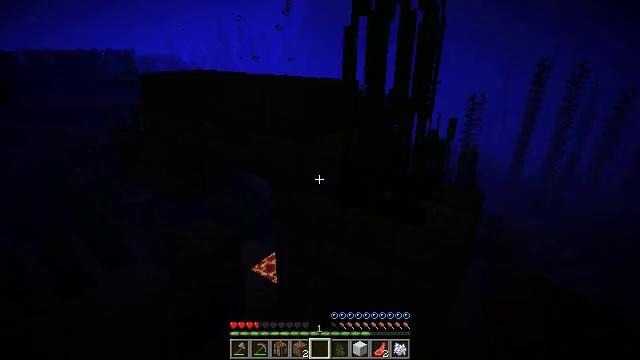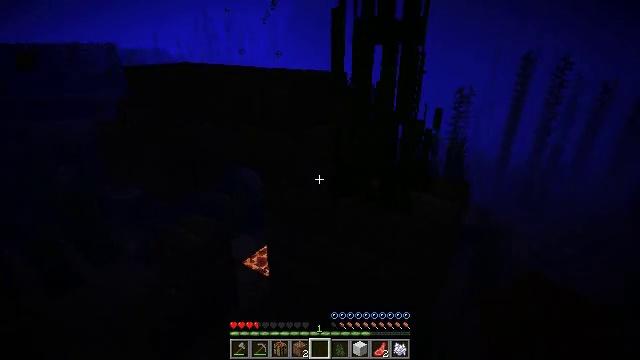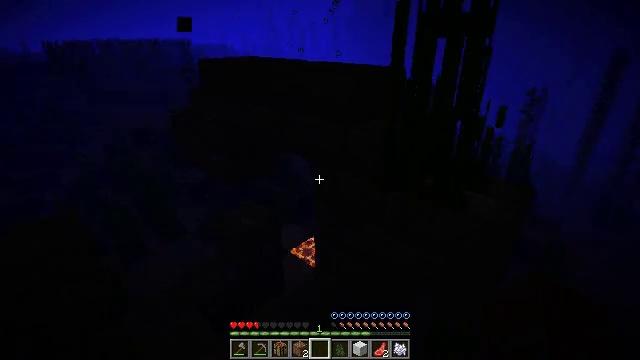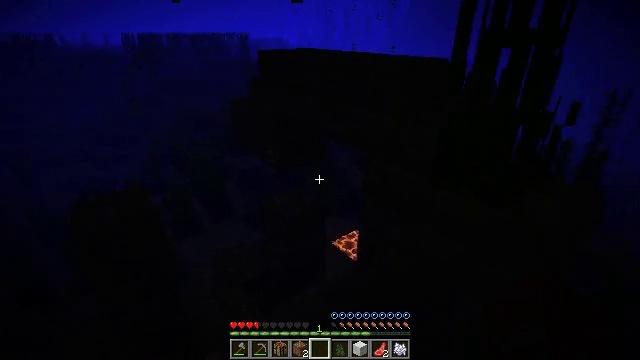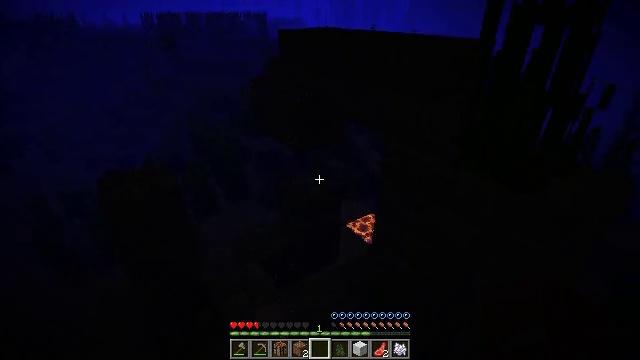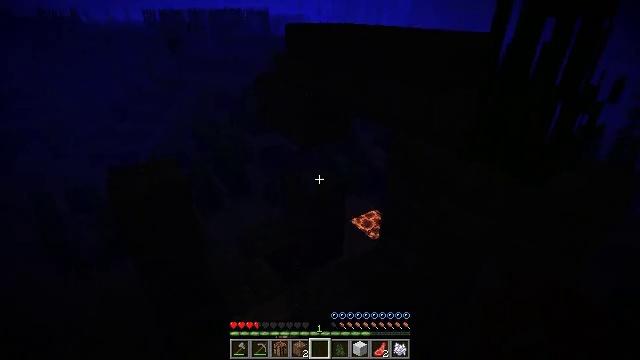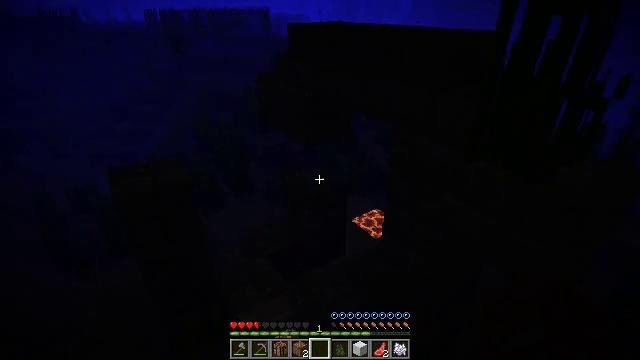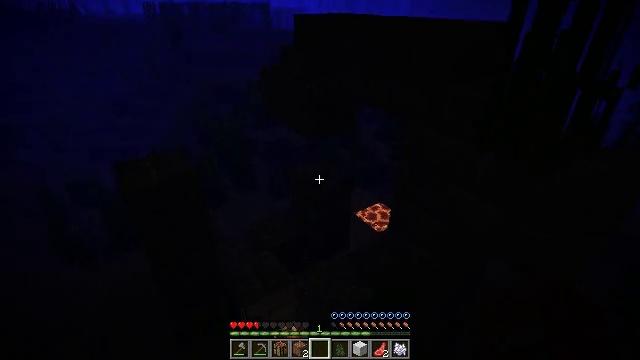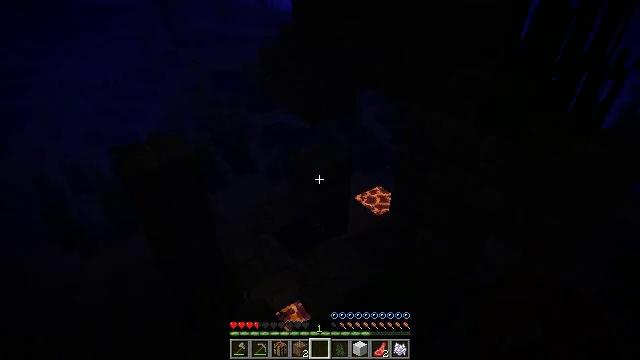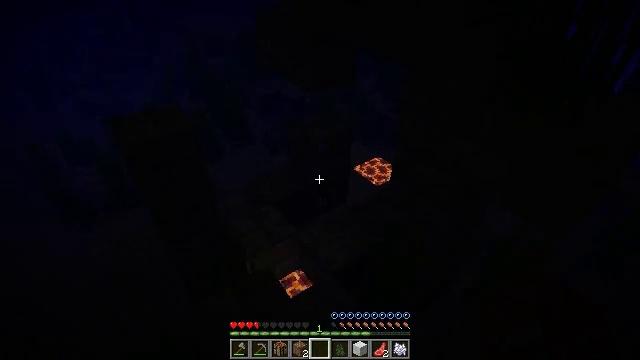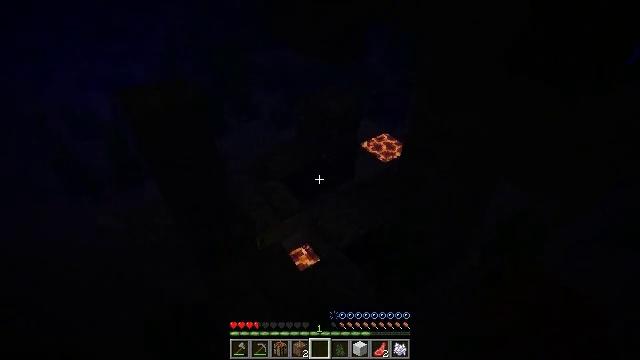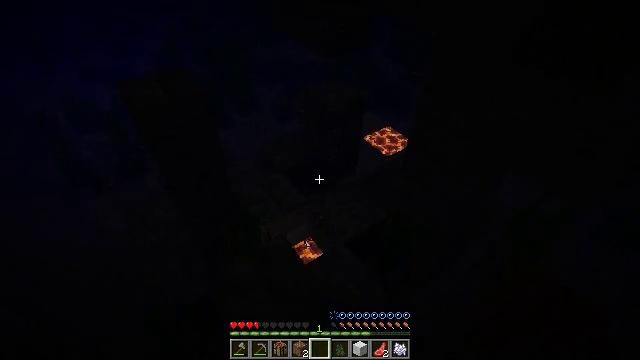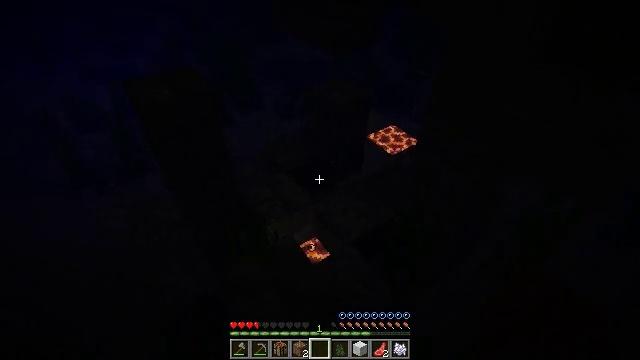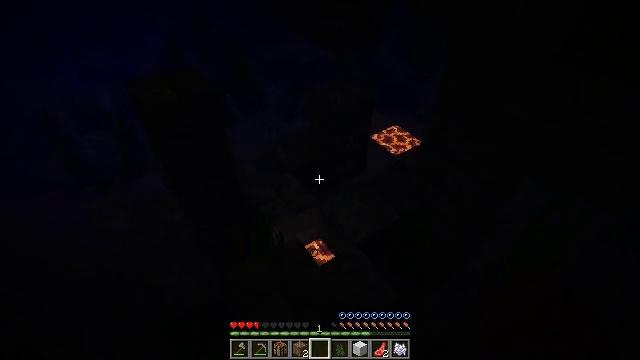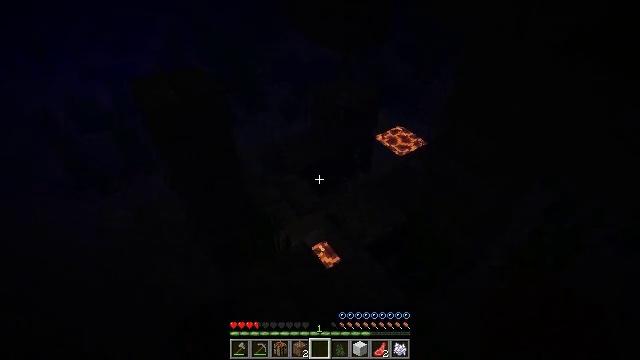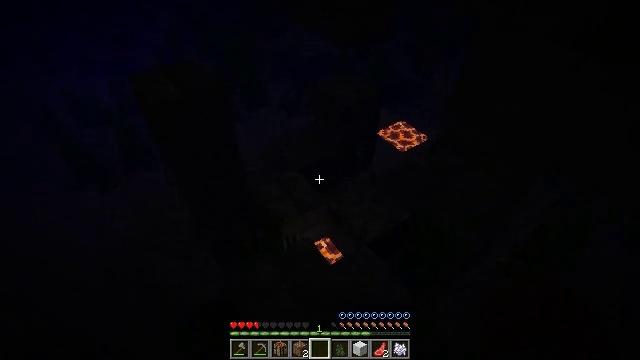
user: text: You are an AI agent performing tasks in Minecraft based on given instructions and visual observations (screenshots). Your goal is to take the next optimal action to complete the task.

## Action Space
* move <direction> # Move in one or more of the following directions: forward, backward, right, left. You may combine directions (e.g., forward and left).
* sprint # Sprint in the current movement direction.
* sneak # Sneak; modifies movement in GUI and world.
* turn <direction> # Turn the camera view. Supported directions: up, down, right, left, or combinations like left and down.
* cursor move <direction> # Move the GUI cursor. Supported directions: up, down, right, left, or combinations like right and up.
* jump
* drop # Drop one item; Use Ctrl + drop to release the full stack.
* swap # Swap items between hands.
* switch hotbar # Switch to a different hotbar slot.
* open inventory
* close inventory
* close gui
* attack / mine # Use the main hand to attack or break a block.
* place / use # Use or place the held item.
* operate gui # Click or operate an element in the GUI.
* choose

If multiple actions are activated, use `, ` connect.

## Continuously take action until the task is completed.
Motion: motion action
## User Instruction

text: Remove a cod from the inventory.
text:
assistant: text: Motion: move back and move left, turn right and down
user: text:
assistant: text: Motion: move back and move left, turn left
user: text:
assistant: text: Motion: move left, turn left
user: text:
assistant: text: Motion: move left, turn left and down
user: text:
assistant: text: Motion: move left
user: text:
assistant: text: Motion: move left
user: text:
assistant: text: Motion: move forward and move left
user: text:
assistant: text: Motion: move forward and move left, turn down
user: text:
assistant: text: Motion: move forward and move left, turn down
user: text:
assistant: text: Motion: move forward and move left, turn down
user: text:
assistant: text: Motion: move forward and move left, turn down
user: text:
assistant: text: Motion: move forward and move left
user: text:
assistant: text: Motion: move forward and move left
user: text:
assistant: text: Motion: move forward and move left
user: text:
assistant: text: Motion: move forward and move left
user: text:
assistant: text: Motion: move forward and move left, turn down
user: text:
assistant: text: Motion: move forward, turn down
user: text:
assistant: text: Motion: move forward, turn down
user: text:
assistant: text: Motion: move forward
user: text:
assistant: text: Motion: move forward
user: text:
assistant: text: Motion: move forward
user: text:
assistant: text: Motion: move forward, turn down
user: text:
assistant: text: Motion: move forward, turn down
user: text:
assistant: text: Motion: move forward
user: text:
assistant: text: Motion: no_op
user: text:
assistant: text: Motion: no_op
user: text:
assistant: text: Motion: no_op
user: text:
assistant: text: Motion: move forward, turn left and up
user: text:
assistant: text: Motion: move forward, turn left and up
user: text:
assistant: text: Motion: move forward and move left, turn left and up